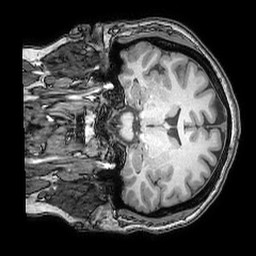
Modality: T1w
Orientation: coronal
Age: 29
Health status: ill
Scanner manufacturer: philips
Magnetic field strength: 3 T
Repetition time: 0.007 s
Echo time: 0.0035 s